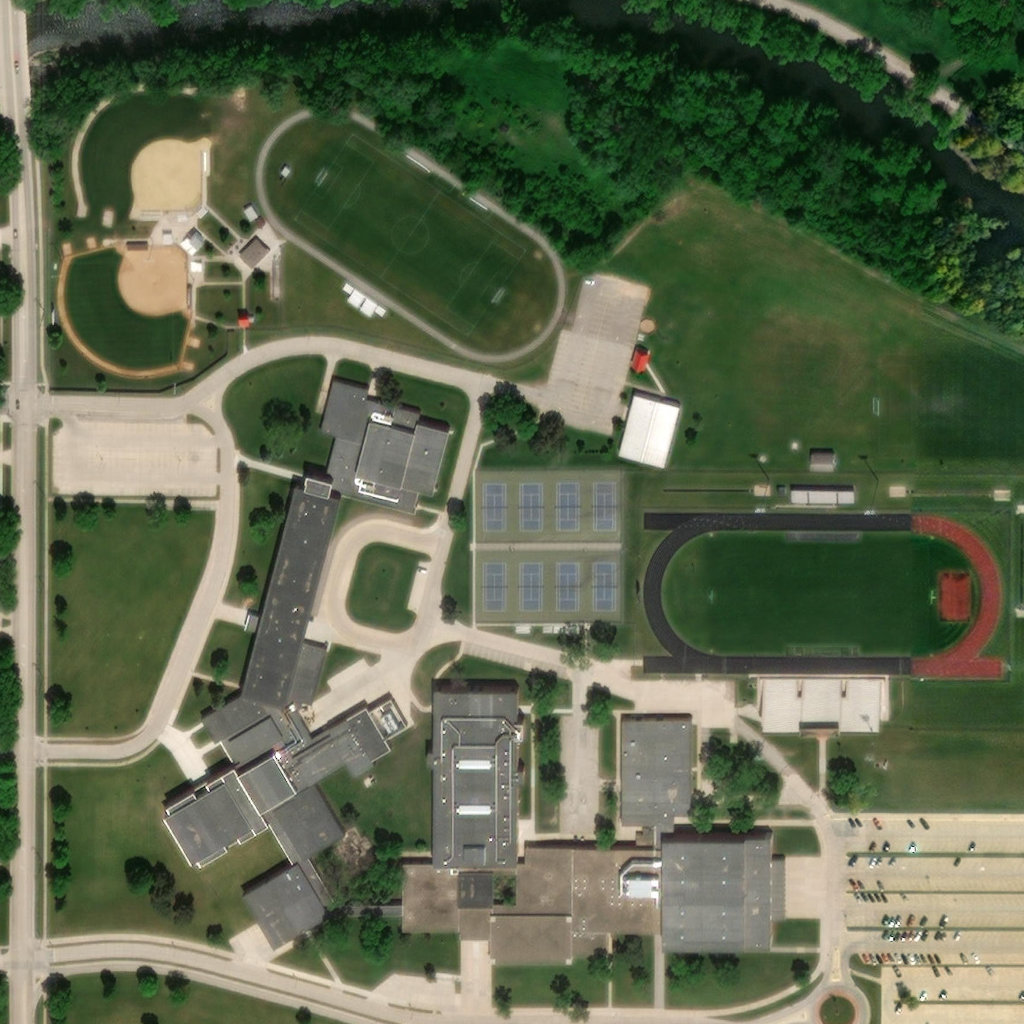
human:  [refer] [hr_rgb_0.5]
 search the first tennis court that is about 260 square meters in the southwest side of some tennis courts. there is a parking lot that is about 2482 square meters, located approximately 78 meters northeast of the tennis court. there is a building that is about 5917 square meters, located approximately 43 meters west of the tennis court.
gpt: <box>[[47, 55, 49, 59, 0]]</box>